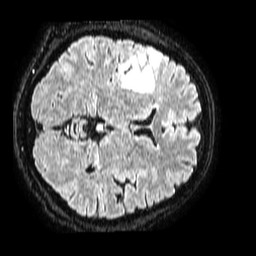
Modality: FLAIR
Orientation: axial
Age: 50
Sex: male
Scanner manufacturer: philips
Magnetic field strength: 1.5 T
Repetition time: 4.8 s
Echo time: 0.3 s